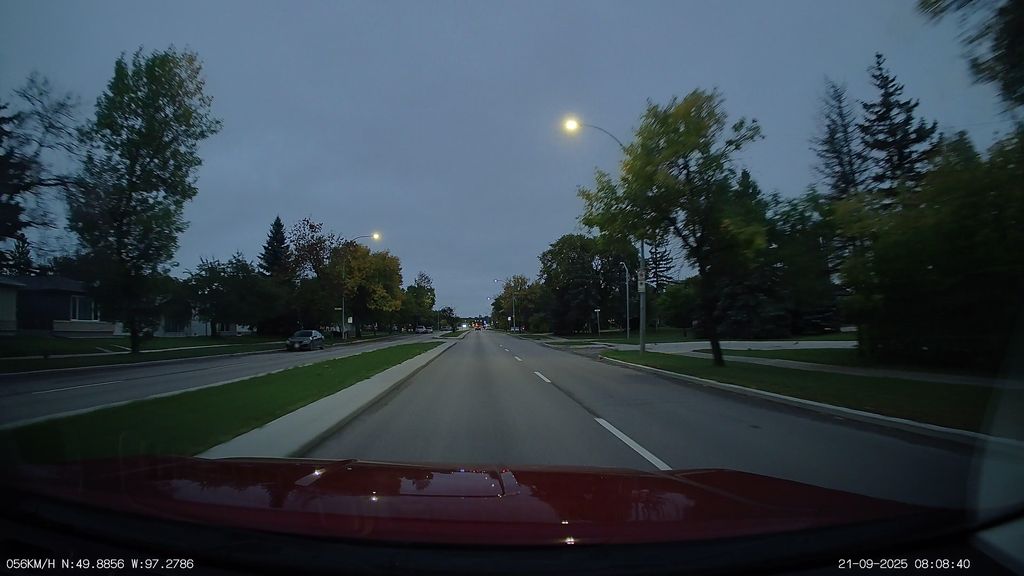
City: winnipeg